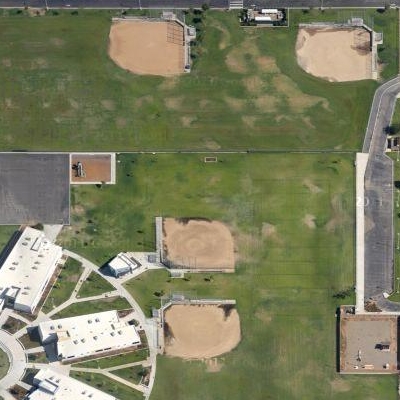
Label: Grass